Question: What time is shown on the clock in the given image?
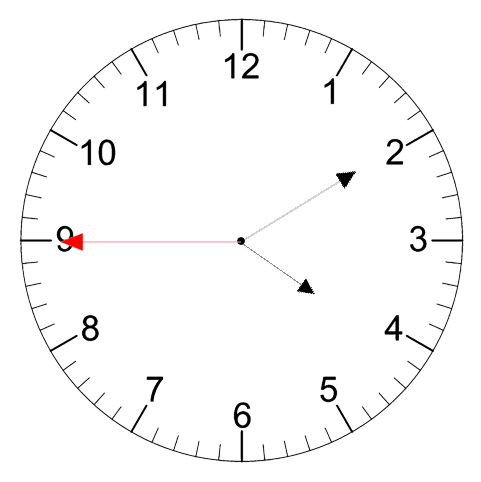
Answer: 04:09:45